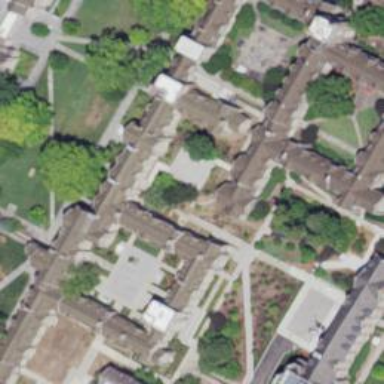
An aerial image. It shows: Dormitory building.